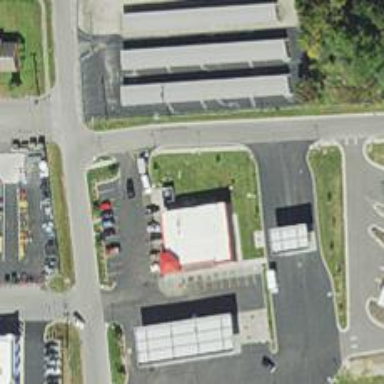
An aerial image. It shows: Convenience shop.